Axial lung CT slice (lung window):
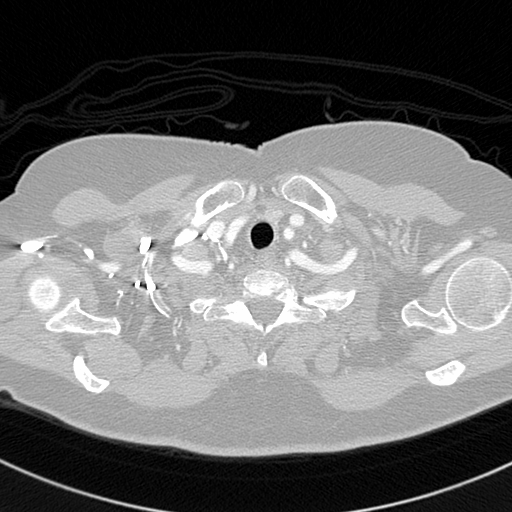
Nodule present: no